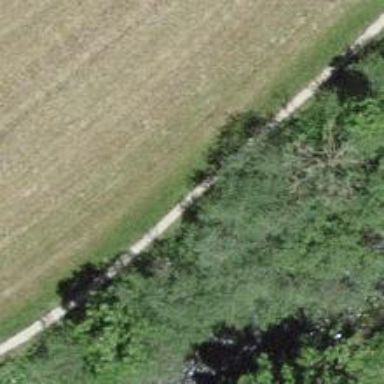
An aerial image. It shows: Gravel footway.